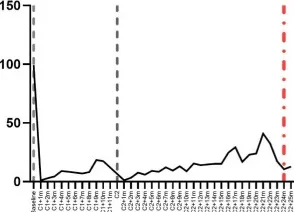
Longitudinal dynamics in absolute counts of lymphocyte subpopulations in the peripheral blood by flow cytometry during alemtuzumab treatment in the patient. Three months before, an increase in the absolute counts of Th1/Th17 cells was observed (E, F).
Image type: pathology (fish)